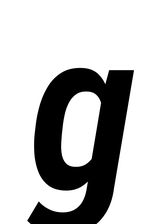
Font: Roboto-Italic_Condensed_SemiBold_Italic